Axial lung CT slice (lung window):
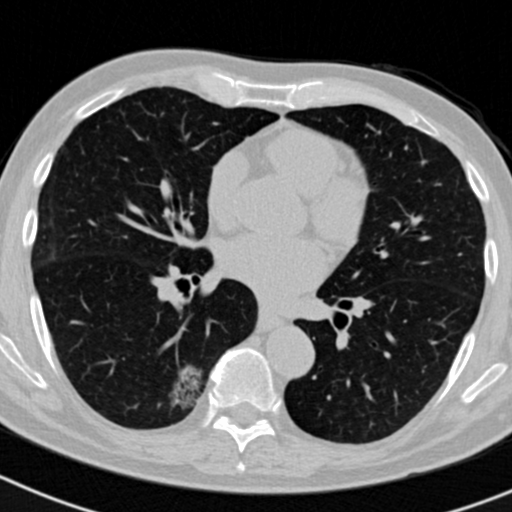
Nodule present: yes
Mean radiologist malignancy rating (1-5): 3